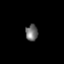
Tissue: lung
Cell type: Myeloid cells
Senescence score: 0.5978
Nuclear area (px): 195
Mean DAPI intensity: 111.564